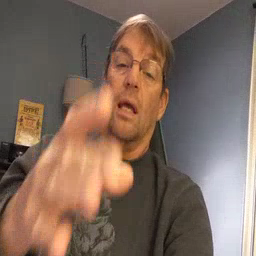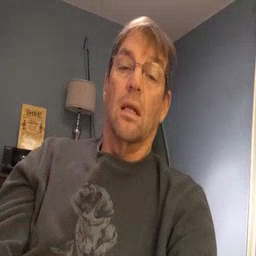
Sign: hate